This time-frequency spectrogram was computed from a bearing vibration snapshot; brighter regions carry more energy. Determine the bearing's health state. Answer with exactly one of: normal, inner_race, outer_race, ball.
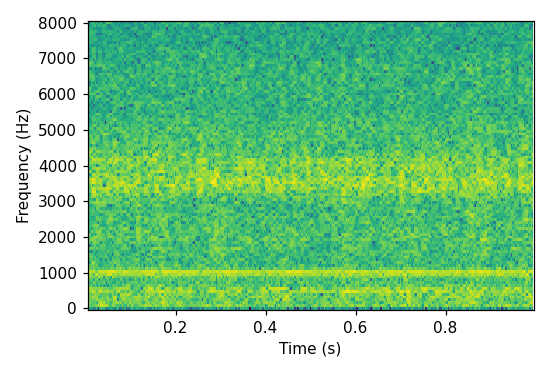
Answer: normal